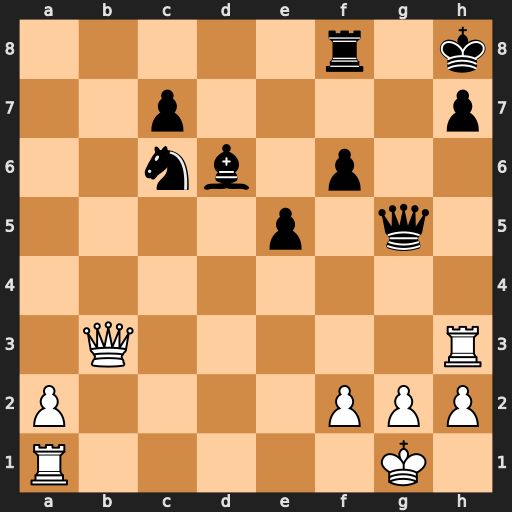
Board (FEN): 5r1k/2p4p/2nb1p2/4p1q1/8/1Q5R/P4PPP/R5K1
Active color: w
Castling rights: -
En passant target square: -
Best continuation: Qc2 h6 Qxc6